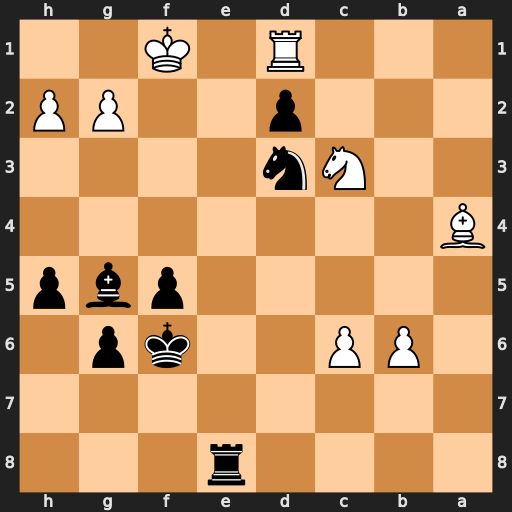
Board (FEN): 4r3/8/1PP2kp1/5pbp/B7/2Nn4/3p2PP/3R1K2
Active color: b
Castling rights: -
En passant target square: -
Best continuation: Re1+ Rxe1 dxe1=Q#